Question: How to design movable (Drag/Drop) view in android.
In my case

There will be four rows and all will be movable.
User can arrange all 4 rows like 1234, 2341, 3421, 1243...... any combination of 1234.
So how can it will be?
All rows are layouts.
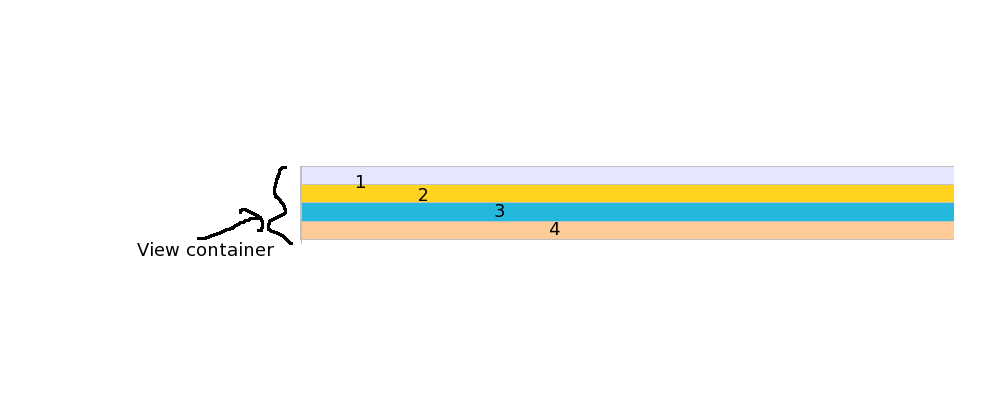
Answer: Have a members declared for holding the currently dragging bitmap, view, and current dragging x and y coords.
- 'onTouch'- 'ACTION_DOWN''Bitmap''getDrawingCache()'- 'ACTION_MOVE'- 'ACTION_UP'
In 'onDraw' of parent layout.
'''
canvas.save();
canvas.drawBitmap(mDragBmp, mDragX, mDragY);
canvas.restore();
'''